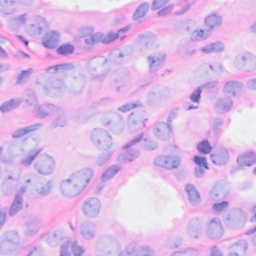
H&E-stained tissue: Breast